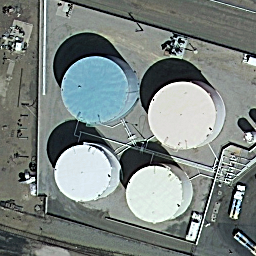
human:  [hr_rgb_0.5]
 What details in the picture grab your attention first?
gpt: storage tanks